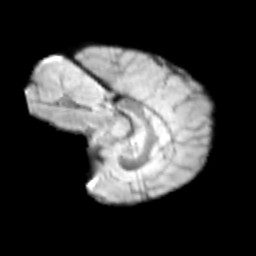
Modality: T2w
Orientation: sagittal
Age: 12
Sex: male
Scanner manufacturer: siemens
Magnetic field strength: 3 T
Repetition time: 3.8 s
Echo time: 0.07 s